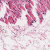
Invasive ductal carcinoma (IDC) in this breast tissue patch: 0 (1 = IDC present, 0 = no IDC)